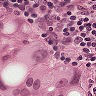
Metastatic tissue present: yes